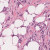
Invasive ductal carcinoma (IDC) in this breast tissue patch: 1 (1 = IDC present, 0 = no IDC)